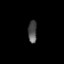
Tissue: lung
Cell type: Fibroblasts
Senescence score: 0.5811
Nuclear area (px): 193
Mean DAPI intensity: 79.575